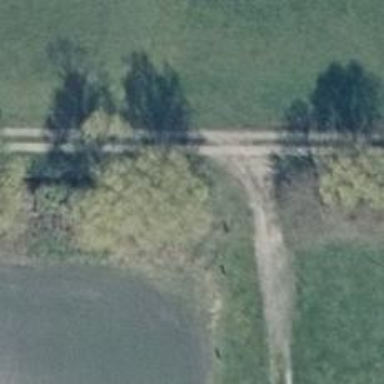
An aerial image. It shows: Row of deciduous broadleaved trees.